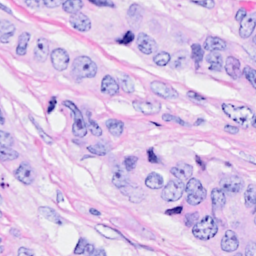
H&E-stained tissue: Breast